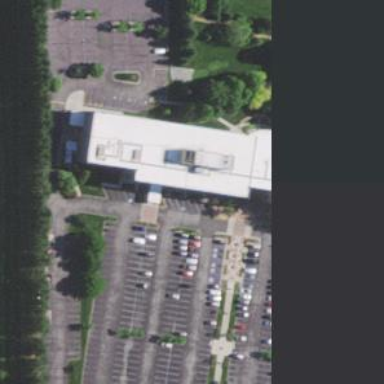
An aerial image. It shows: Office building.